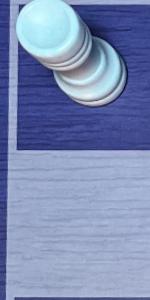
Label: Empty